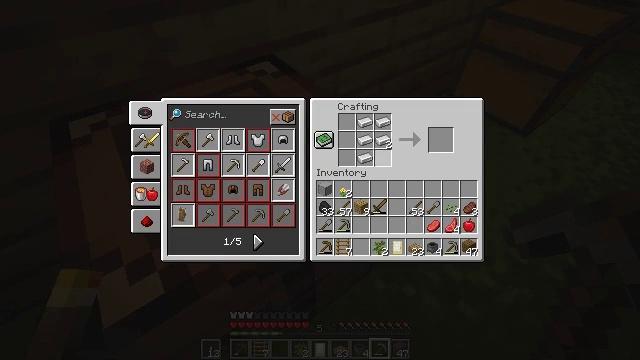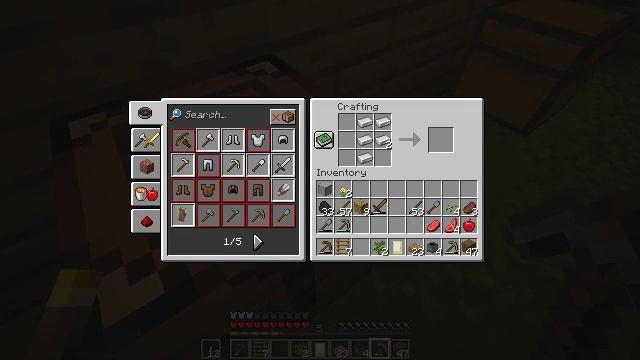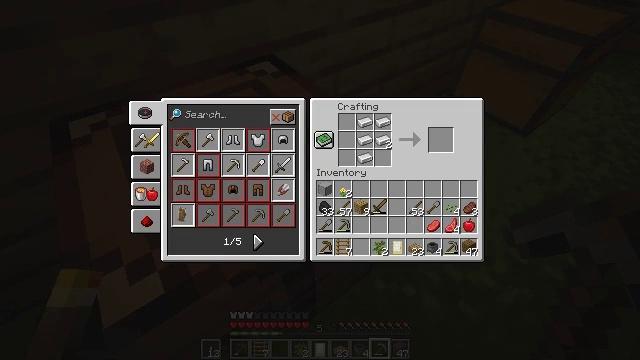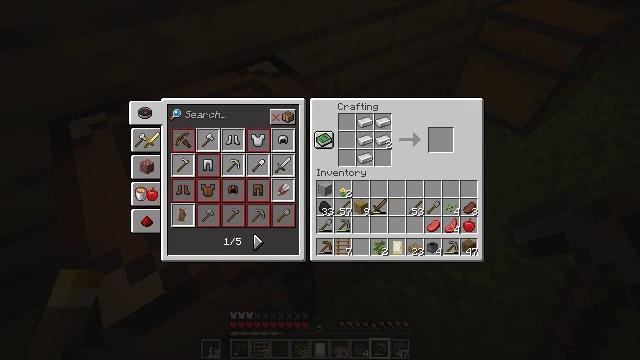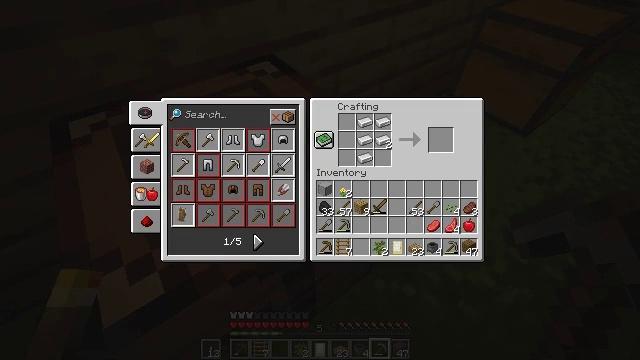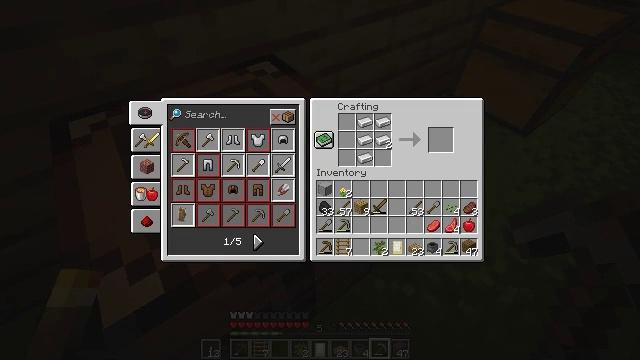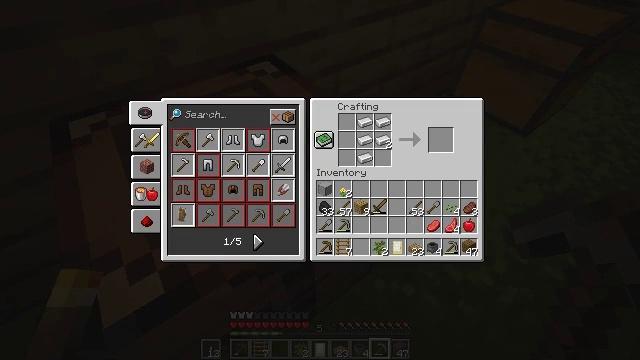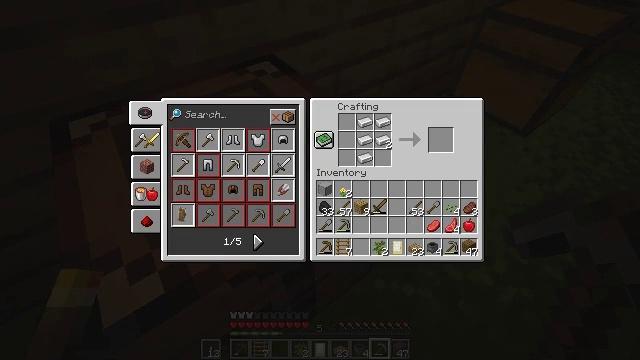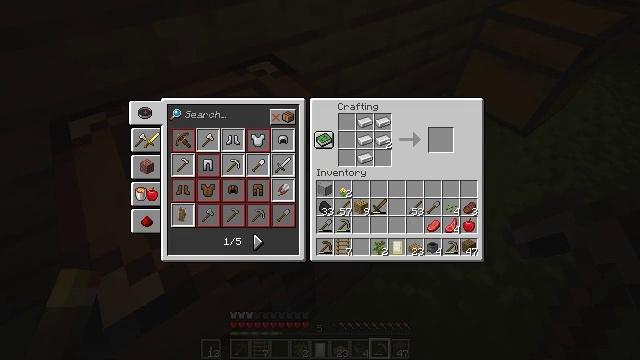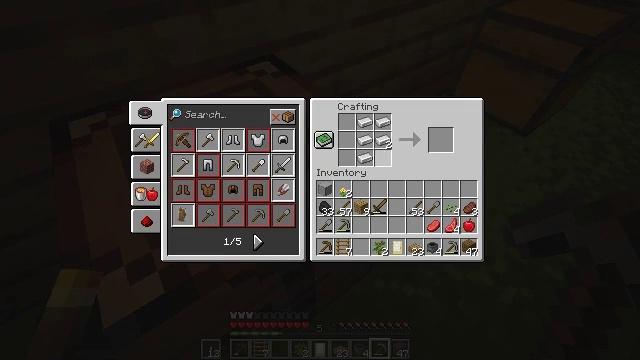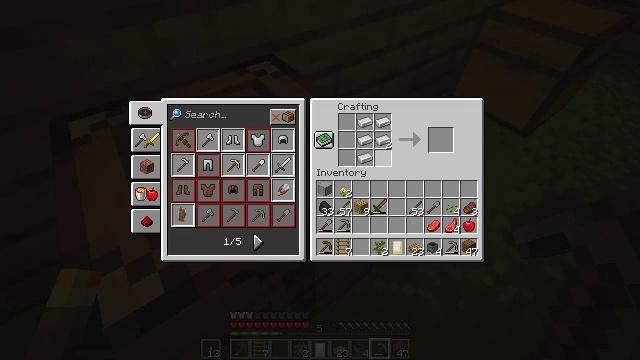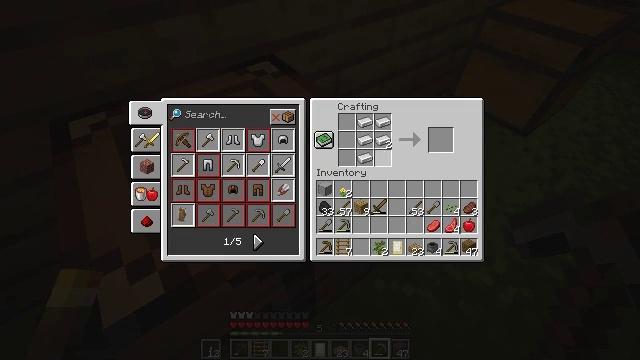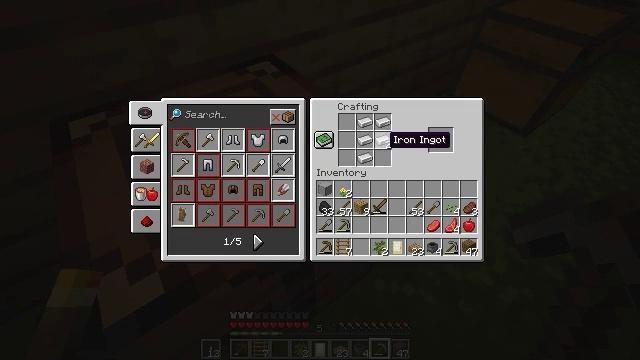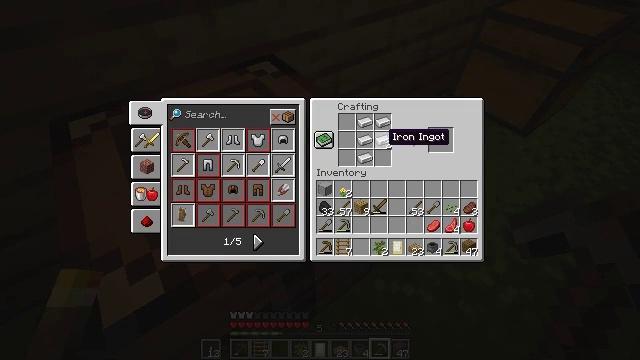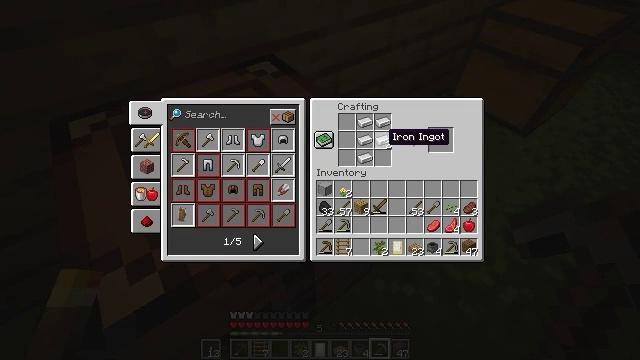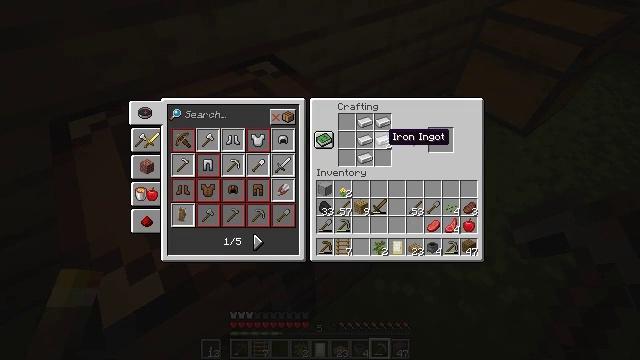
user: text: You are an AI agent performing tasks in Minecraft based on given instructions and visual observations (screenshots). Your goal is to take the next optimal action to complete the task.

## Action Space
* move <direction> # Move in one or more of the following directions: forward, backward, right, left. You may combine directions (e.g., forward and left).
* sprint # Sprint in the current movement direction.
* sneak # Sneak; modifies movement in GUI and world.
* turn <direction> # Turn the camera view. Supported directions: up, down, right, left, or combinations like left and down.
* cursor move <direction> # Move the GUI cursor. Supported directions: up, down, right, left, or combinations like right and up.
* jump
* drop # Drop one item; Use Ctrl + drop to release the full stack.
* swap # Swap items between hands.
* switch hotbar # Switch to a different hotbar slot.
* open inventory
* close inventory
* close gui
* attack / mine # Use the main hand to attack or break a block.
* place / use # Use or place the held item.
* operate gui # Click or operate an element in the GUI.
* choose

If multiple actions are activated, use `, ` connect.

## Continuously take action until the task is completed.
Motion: motion action
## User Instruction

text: Combine iron ingots to craft an iron door at the crafting table.
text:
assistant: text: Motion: no_op
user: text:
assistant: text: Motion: no_op
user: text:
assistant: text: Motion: no_op
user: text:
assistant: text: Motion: no_op
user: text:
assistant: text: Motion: no_op
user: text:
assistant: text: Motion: no_op
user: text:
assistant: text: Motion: no_op
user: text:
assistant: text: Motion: no_op
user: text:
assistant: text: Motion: no_op
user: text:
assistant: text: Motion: no_op
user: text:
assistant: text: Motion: cursor move up
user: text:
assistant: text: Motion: no_op
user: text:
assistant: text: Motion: no_op
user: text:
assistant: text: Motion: no_op
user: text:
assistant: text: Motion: no_op
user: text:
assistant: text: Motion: no_op
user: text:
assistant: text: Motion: no_op
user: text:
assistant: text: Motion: no_op
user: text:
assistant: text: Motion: choose
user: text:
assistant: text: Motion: choose
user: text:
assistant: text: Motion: no_op
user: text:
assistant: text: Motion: no_op
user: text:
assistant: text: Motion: no_op
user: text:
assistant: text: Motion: no_op
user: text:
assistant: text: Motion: no_op
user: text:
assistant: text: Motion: no_op
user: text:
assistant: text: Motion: choose
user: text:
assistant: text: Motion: choose
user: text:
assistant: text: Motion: no_op
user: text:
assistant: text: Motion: no_op